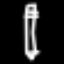
Label: pencil